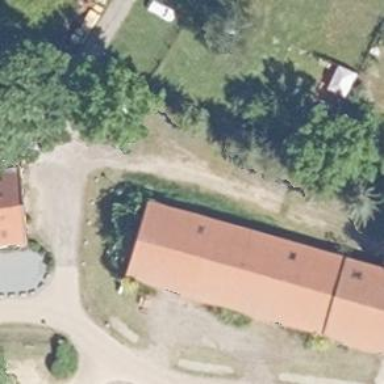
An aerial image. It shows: Farm auxiliary building.